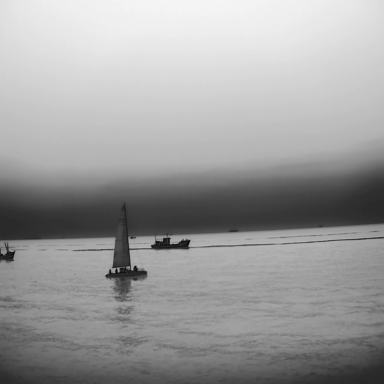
There are three bulk_carriers in the infrared image.